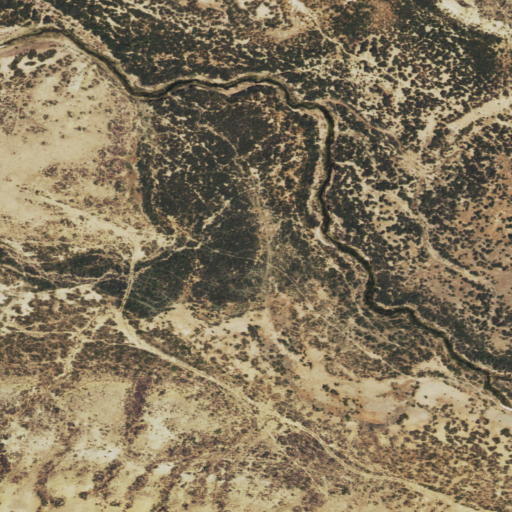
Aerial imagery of valley in Wyoming named Hungry Hollow containing only shrub